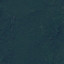
Land use / land cover: Forest